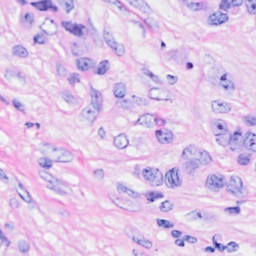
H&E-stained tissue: Breast